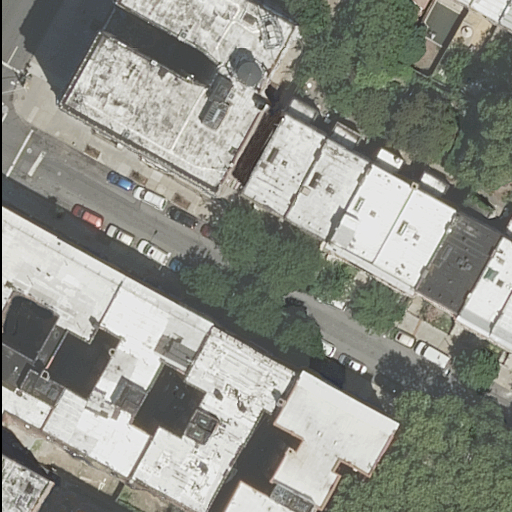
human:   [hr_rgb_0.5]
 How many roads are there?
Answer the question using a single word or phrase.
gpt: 1

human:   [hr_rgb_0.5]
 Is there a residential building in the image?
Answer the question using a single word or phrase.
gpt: yes

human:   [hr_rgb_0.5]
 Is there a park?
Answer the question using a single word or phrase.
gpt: yes

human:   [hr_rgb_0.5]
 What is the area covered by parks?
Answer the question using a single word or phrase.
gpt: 1814m2

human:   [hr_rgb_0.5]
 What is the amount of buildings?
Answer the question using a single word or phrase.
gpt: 16

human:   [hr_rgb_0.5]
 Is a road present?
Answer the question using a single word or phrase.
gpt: yes

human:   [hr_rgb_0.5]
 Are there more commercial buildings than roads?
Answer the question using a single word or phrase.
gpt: no

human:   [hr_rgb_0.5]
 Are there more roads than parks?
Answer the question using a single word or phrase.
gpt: no

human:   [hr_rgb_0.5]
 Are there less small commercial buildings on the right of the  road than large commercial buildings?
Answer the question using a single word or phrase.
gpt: no

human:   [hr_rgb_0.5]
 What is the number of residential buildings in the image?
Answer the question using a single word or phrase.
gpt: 16

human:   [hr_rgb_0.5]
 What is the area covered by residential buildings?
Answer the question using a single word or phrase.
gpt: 4178m2

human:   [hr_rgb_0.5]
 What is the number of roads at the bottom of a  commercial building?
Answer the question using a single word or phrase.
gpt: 0

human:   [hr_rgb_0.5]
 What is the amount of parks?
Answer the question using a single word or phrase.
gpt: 1

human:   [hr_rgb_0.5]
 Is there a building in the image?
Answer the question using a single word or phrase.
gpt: yes

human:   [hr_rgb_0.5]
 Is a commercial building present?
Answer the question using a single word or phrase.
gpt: no

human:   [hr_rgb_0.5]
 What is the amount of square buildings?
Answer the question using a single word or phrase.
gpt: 0

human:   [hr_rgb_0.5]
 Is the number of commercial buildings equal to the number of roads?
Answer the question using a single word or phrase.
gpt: no

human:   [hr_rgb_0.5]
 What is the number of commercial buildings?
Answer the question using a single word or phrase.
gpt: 0

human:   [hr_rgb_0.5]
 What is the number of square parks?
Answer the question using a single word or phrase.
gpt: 0

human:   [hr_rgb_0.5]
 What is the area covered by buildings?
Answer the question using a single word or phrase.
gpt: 4178m2

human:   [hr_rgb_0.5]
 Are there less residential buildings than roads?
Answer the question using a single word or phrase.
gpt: no

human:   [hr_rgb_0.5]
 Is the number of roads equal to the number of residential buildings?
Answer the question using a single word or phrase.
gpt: no

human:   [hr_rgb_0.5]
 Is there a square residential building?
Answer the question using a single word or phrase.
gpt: no

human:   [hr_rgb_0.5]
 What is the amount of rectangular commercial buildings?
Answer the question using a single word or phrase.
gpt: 0

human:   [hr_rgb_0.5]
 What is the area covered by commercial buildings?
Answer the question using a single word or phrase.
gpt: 0m2

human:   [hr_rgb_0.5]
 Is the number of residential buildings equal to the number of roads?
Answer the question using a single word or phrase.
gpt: no

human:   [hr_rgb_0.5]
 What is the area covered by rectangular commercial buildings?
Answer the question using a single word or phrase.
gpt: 0m2

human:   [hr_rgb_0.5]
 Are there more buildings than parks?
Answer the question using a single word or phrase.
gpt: yes

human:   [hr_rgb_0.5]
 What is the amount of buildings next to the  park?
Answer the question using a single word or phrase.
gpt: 16

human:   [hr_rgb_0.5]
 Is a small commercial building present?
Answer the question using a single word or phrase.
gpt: no

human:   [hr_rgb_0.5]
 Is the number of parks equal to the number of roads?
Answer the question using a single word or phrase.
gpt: yes

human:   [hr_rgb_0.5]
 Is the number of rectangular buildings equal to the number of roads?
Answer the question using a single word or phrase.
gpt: no

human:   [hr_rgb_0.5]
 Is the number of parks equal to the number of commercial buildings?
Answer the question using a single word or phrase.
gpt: no

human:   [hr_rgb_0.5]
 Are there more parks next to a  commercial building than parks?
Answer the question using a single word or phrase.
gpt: no

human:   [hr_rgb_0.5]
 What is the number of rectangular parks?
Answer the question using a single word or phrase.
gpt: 1

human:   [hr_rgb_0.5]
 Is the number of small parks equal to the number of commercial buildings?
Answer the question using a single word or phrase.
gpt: yes

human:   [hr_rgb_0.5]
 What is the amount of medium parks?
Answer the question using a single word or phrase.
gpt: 0

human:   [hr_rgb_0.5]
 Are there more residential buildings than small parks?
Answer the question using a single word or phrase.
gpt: yes

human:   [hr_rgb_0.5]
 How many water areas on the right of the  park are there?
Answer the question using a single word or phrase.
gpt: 0

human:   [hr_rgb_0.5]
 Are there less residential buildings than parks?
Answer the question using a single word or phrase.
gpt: no

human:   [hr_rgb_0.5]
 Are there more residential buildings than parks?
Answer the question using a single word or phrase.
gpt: yes

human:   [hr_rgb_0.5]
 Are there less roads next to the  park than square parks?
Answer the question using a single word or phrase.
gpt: no

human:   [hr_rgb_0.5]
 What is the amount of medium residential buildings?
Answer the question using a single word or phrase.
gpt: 8

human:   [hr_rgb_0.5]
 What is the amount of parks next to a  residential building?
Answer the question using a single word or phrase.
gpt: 1

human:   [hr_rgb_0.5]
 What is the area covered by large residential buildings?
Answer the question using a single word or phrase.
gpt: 2033m2

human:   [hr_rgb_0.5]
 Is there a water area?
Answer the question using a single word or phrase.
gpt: no

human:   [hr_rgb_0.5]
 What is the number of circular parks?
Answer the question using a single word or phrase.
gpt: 0

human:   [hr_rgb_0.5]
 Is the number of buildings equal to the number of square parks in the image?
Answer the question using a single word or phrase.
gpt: no

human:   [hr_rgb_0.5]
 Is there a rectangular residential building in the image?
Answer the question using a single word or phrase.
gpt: yes

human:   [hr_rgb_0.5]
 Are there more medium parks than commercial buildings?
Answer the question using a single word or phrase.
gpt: no

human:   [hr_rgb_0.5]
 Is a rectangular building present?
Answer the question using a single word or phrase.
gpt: yes

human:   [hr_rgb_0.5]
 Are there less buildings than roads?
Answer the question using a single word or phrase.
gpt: no

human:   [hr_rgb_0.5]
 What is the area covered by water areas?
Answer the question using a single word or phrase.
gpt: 0m2

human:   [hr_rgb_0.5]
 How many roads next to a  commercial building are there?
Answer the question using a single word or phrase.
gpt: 0

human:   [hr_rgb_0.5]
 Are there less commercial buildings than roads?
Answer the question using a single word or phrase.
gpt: yes

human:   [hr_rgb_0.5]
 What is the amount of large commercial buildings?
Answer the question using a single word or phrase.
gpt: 0

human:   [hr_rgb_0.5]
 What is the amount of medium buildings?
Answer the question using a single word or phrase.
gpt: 8

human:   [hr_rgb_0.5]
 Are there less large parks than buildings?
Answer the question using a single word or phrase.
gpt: yes

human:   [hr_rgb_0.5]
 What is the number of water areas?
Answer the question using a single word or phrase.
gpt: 0

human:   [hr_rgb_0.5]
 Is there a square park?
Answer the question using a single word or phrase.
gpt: no

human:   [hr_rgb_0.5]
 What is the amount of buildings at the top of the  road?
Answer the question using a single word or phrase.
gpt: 7

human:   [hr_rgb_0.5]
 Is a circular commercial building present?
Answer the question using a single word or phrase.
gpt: no

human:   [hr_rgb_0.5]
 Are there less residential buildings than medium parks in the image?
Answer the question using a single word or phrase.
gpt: no

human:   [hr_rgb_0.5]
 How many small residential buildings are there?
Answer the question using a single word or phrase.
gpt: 5